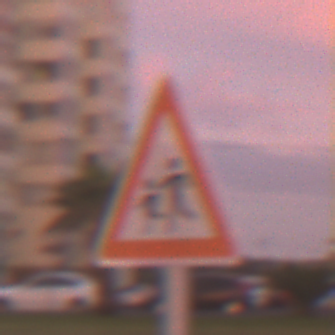
Verkehrszeichen: KinderRechts
Umgebung: Outdoor, Urban
Tageszeit: SunriseSunset
Wetter: PartlyCloudy
Licht: Natural
Jahreszeit: NotSpecified
Kontrast: MediumContrast